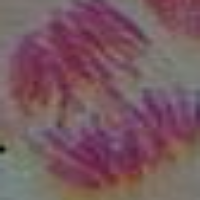
Label: anaphase